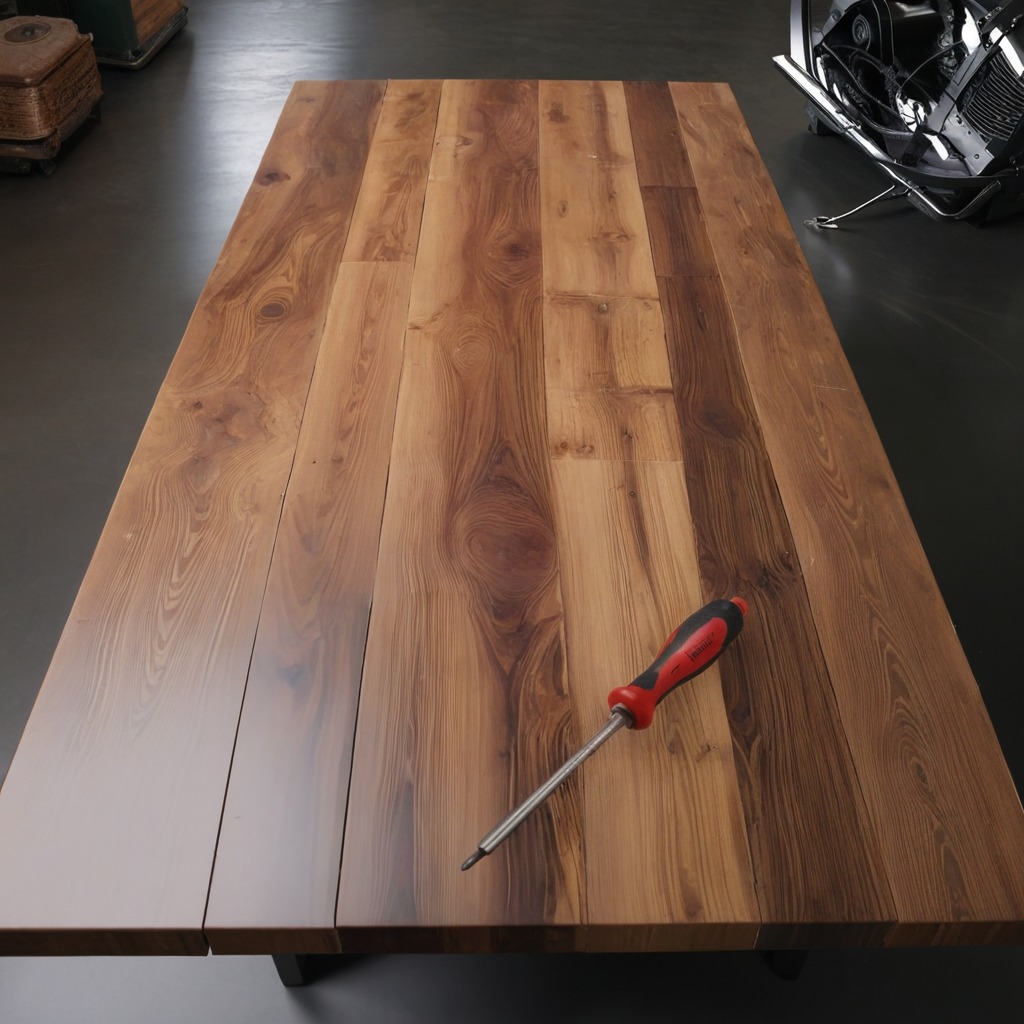
A screwdriver lies on the oil-spilled wooden table in a vintage motorcycle garage.